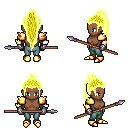
a pixel art fantasy rpg character, female body template, human, dark skin, gold arm armor, teal pants, gold extra-long topknot hairstyle, metal gloves, gold boots, spear, four views (front, back, left, right), 2x2 character sprite sheet, small pixel art, hard edges, no anti-aliasing